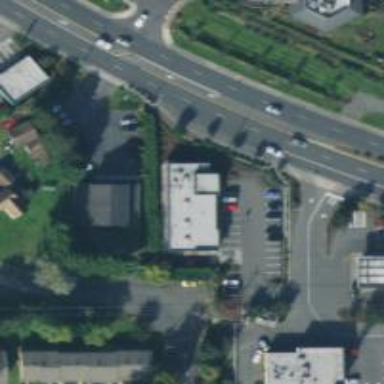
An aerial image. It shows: Veterinary facility.